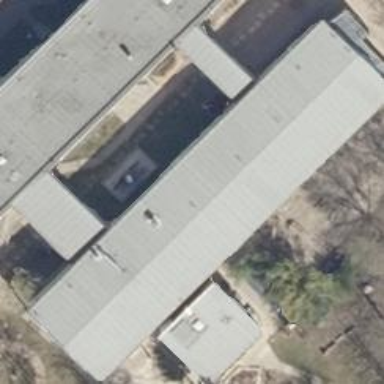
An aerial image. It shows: Part of building.